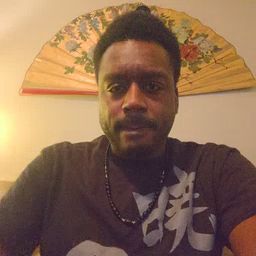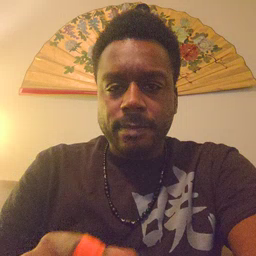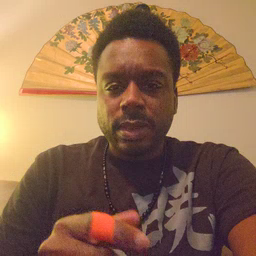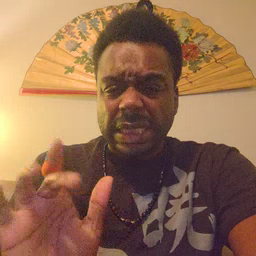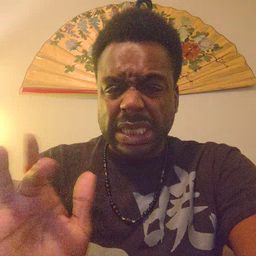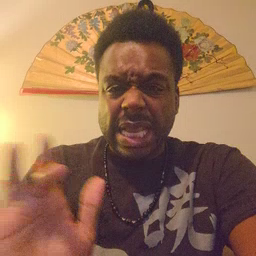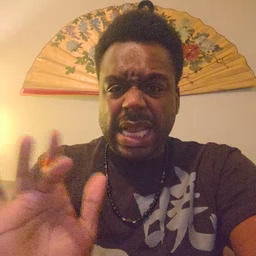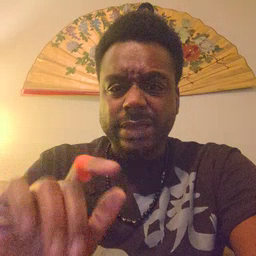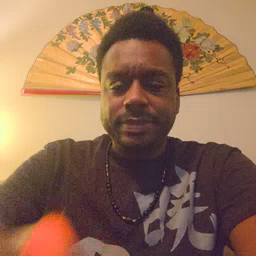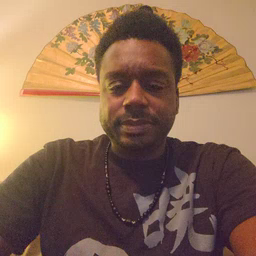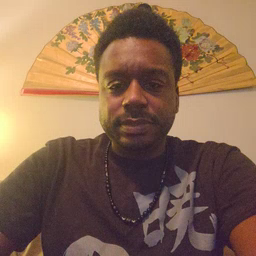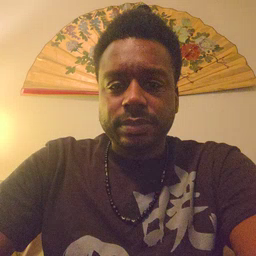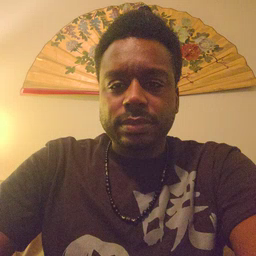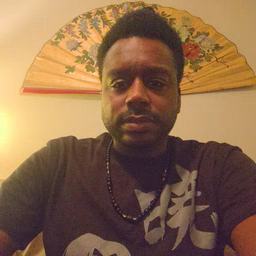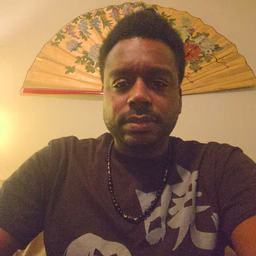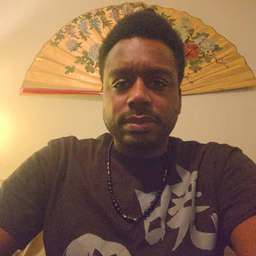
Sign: yucky